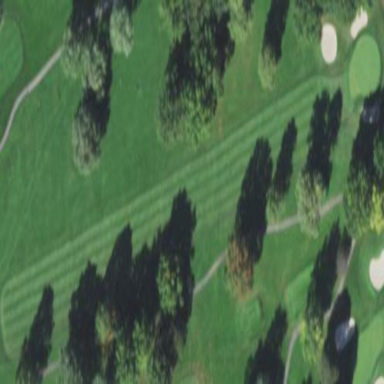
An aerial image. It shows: Scenic golf fairway.